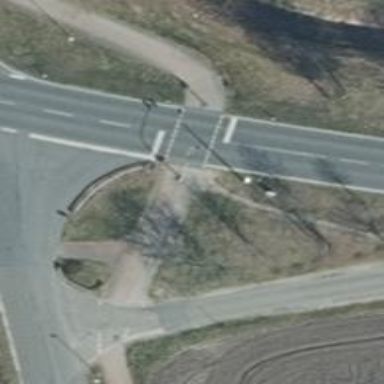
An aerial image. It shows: Road with traffic signals at the crossing.